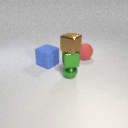
large blue rubber cube behind small green metal sphere